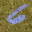
Label: 6